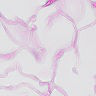
Metastatic tissue present: no